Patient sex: M
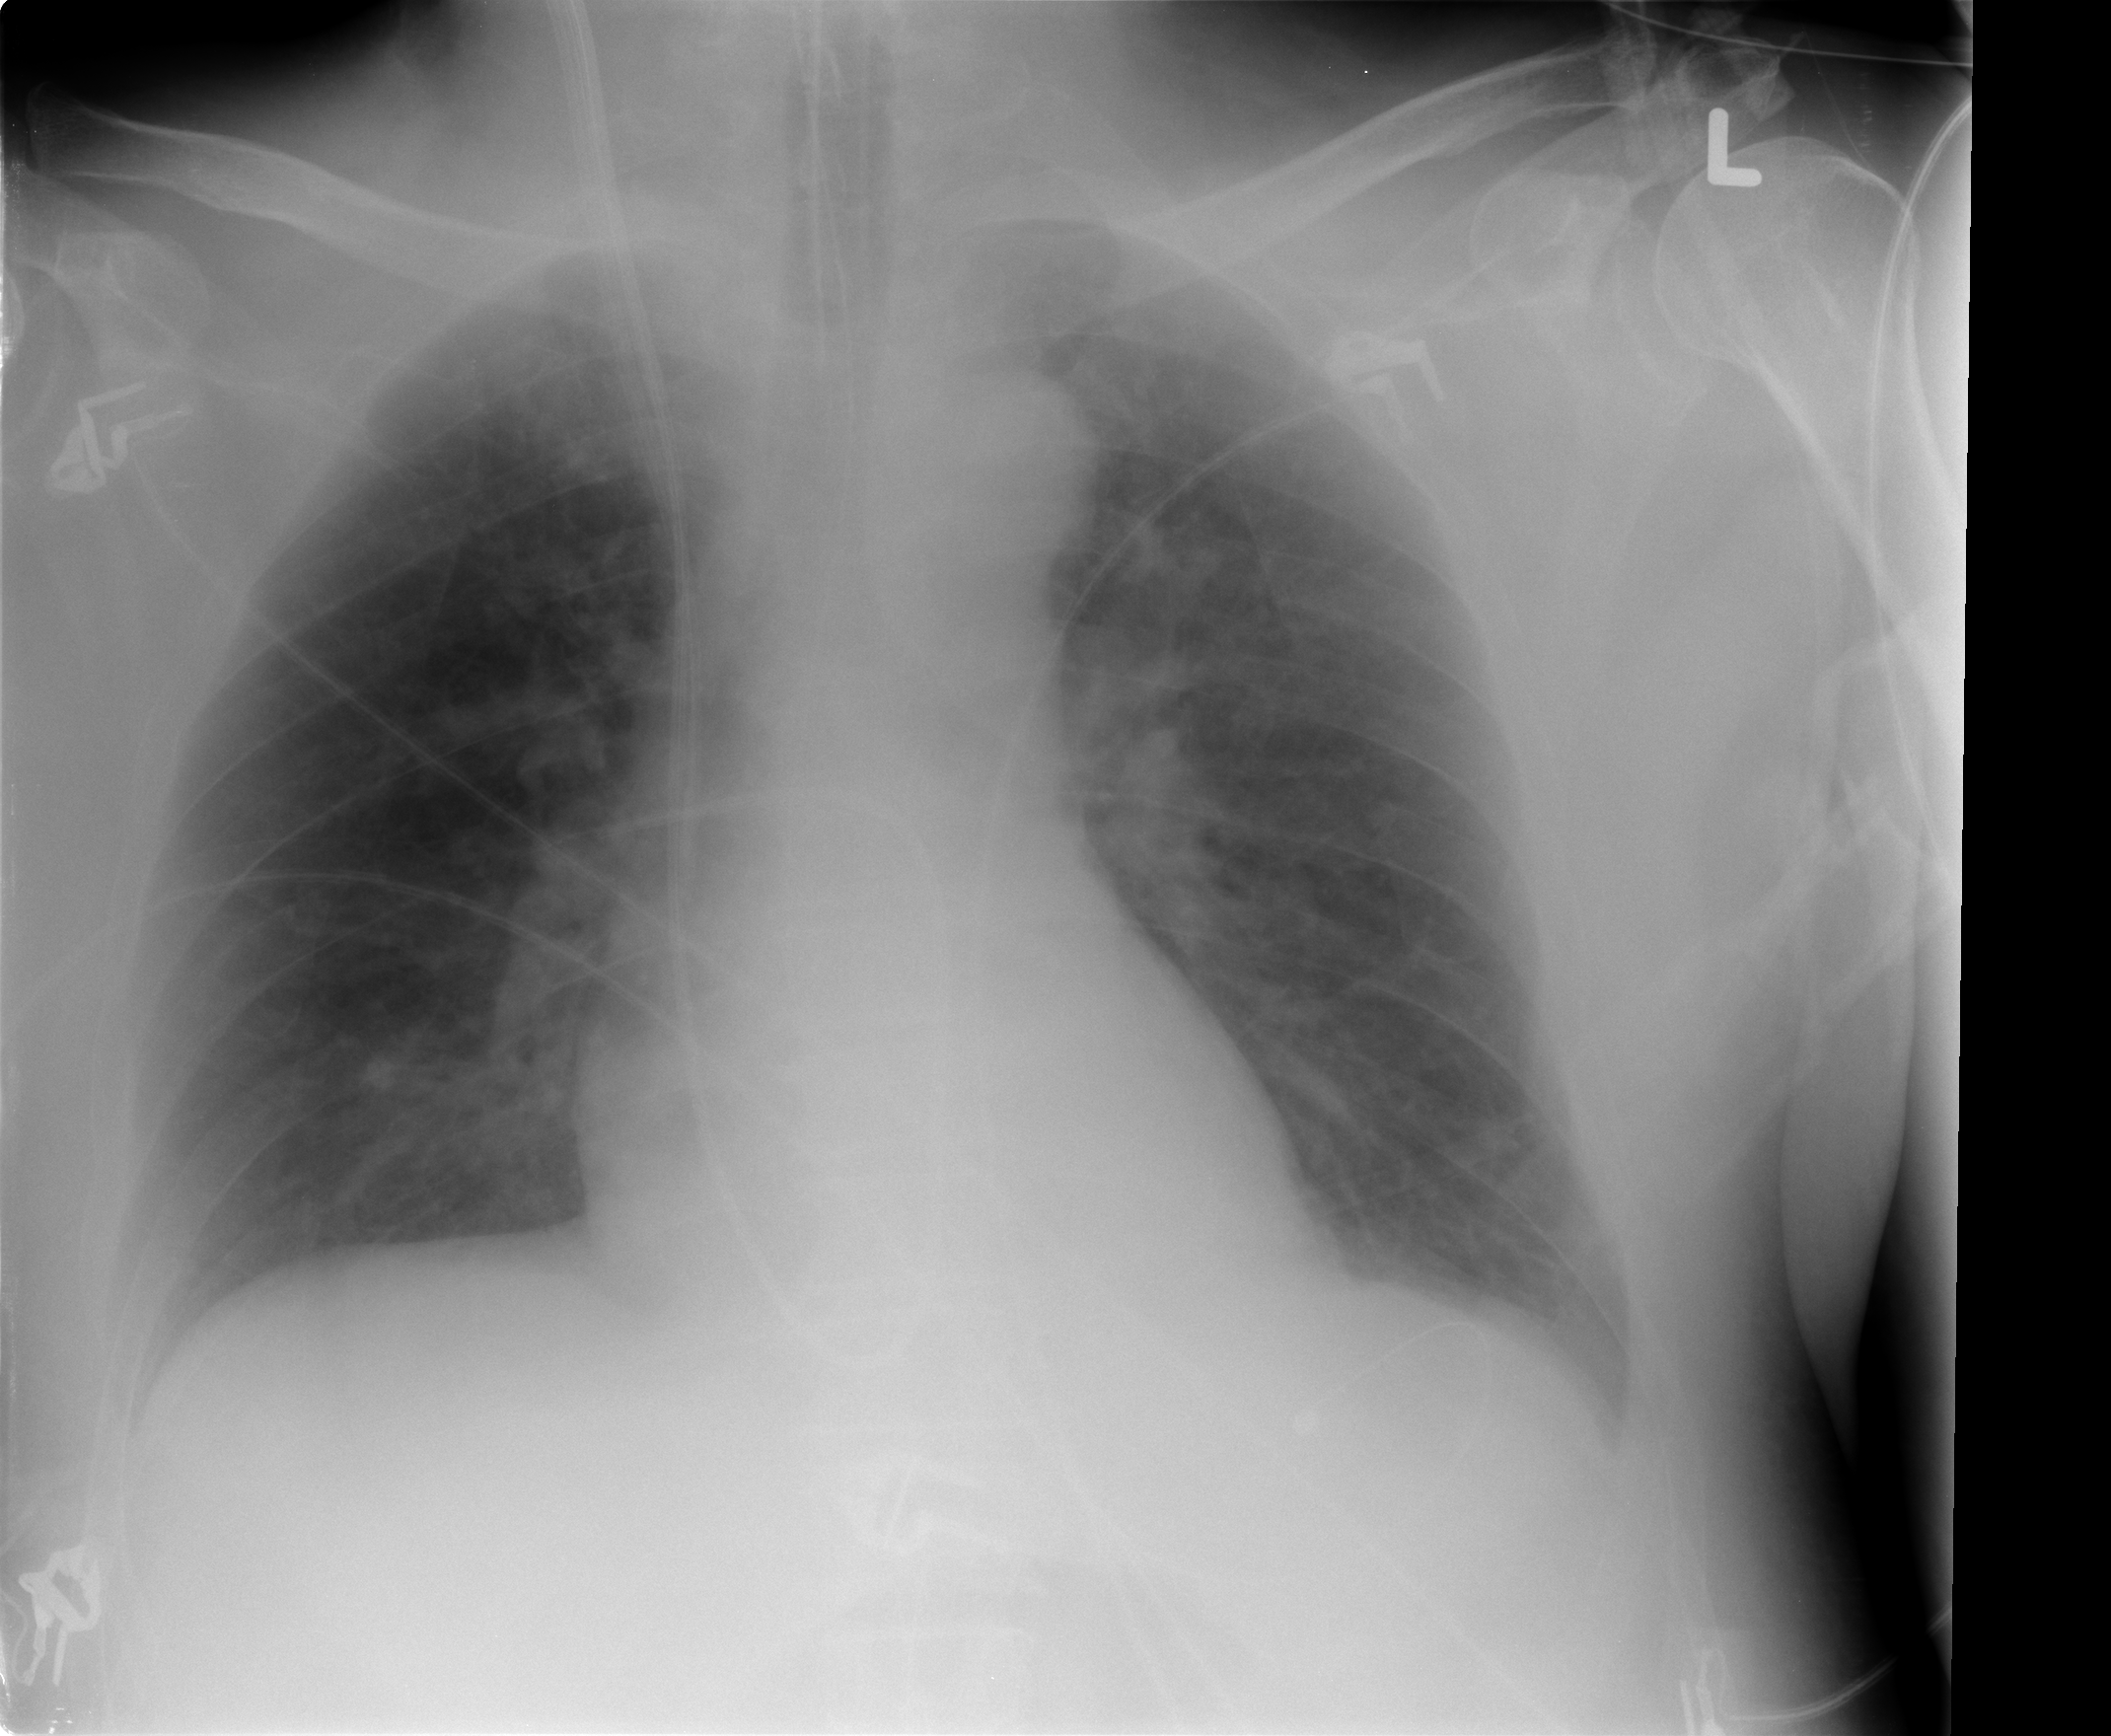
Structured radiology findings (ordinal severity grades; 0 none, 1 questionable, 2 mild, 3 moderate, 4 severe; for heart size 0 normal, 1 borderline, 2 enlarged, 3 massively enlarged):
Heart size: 0
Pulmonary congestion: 0
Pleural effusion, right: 0
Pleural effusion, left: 0
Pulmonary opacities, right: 1
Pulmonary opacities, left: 2
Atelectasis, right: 2
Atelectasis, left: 2